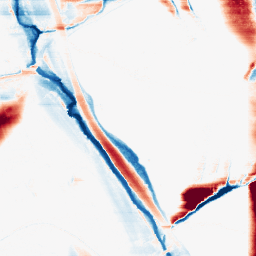
Category: morphological
Decomposition family: morphological_rect
Decomposition parameters: operation: average
width: 50
height: 3
Upsampling method: regularized
Upsampling parameters: scale: 4
lambda_reg: 0.01
Upsampling scale: 4